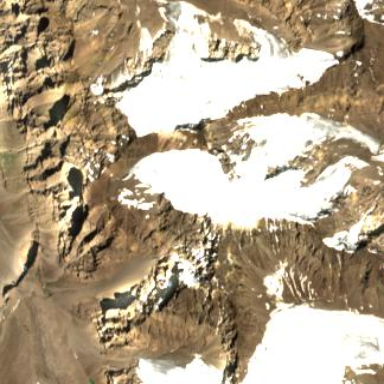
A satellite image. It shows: Majestic glacier in the distance.